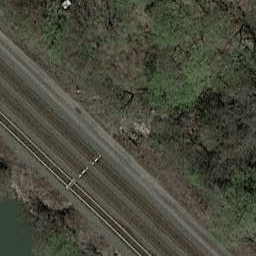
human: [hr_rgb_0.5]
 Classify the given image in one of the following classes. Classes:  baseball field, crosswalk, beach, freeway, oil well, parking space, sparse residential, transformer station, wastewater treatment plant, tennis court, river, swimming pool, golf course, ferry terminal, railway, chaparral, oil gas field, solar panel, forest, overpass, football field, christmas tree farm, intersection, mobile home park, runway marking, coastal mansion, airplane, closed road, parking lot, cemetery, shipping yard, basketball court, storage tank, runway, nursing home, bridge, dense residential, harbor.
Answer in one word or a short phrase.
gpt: railway